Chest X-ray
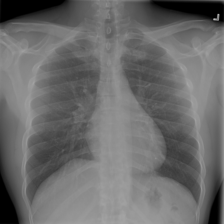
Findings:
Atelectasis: negative
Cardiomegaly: negative
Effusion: negative
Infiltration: negative
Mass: negative
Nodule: negative
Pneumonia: negative
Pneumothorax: negative
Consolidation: negative
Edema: negative
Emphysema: negative
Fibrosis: negative
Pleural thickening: negative
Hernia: negative